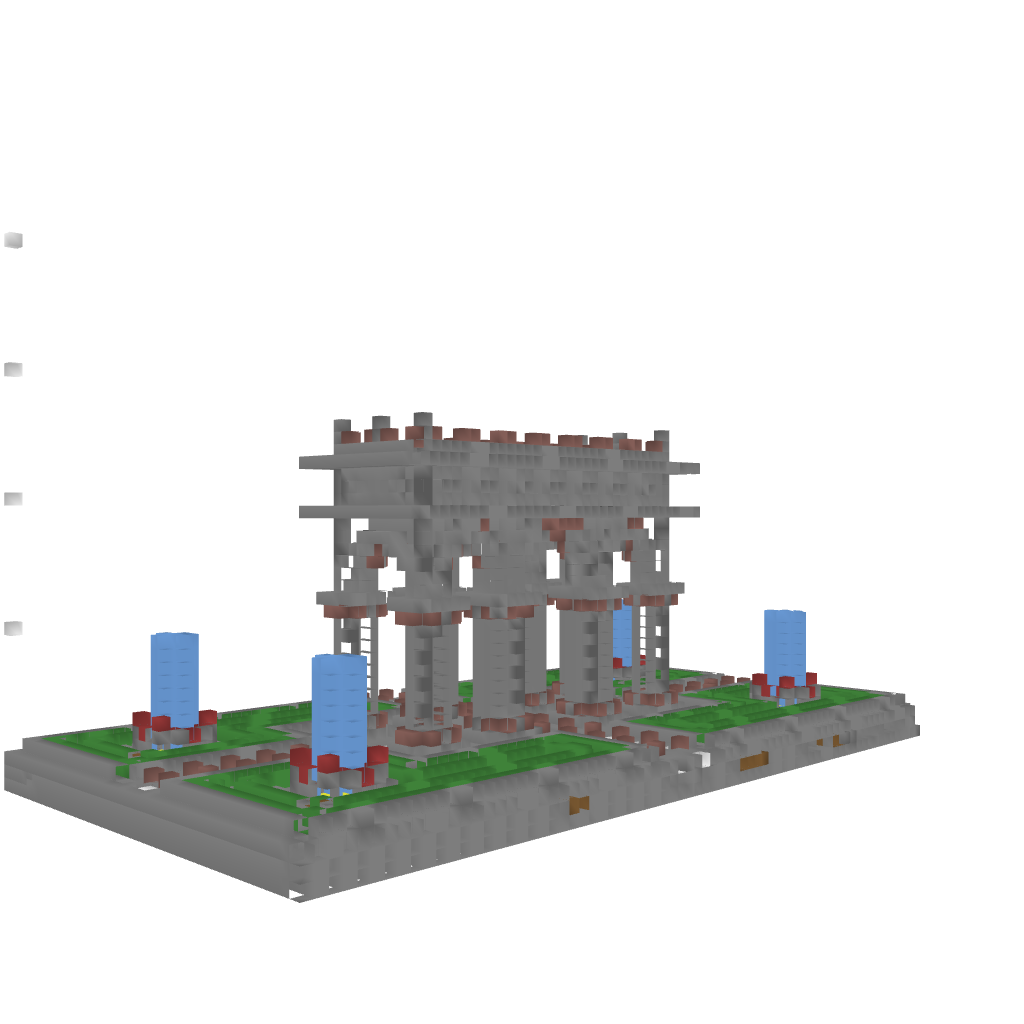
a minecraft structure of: Little Spawn bad low quality